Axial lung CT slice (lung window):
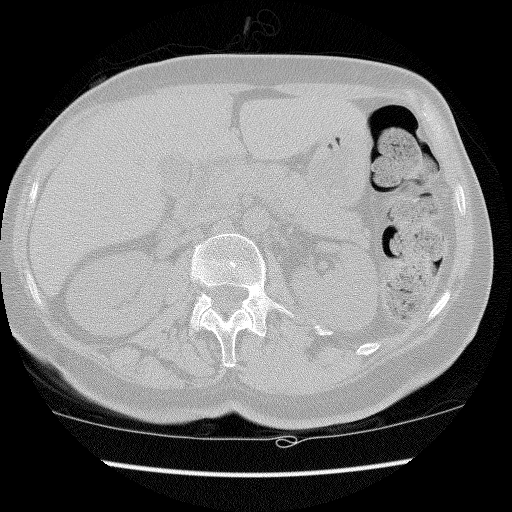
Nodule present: no